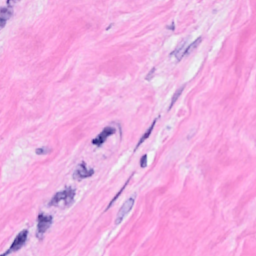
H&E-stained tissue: Breast